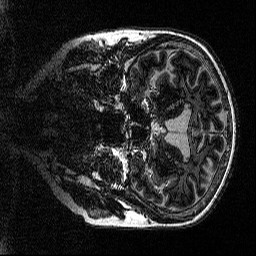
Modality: MP2RAGE
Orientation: coronal
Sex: female
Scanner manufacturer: siemens
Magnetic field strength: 3 T
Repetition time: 5 s
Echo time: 0.00292 s